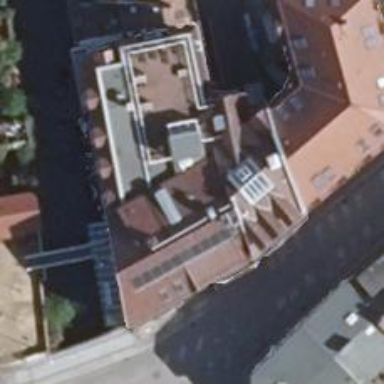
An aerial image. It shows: Hotel.